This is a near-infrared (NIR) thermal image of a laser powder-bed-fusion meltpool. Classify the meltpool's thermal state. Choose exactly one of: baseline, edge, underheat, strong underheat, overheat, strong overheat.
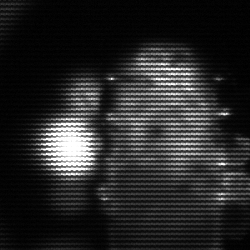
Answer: strong underheat